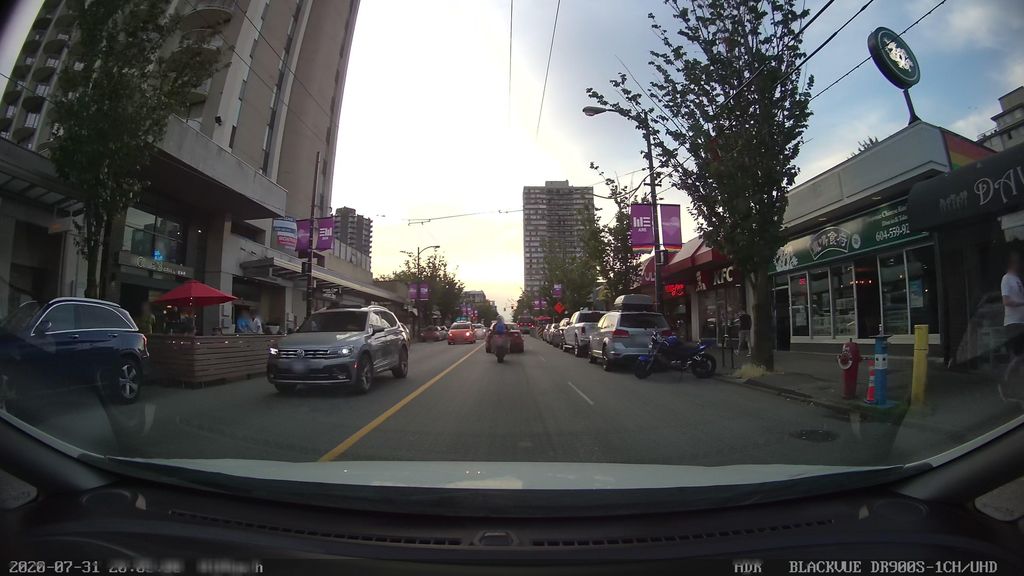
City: vancouver